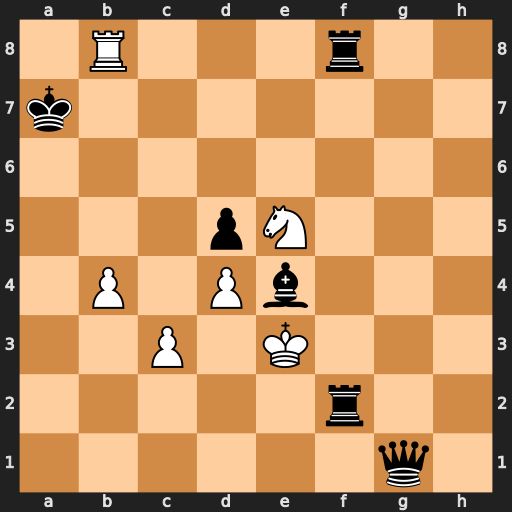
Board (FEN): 1R3r2/k7/8/3pN3/1P1Pb3/2P1K3/5r2/6q1
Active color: w
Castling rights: -
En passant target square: -
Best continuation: Nc6+ Ka6 b5#